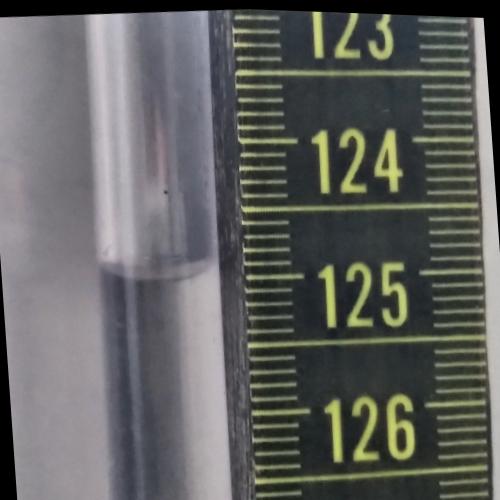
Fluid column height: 124.9 cm